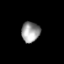
Tissue: prostate
Cell type: T cells
Senescence score: 0.3431
Nuclear area (px): 370
Mean DAPI intensity: 153.135